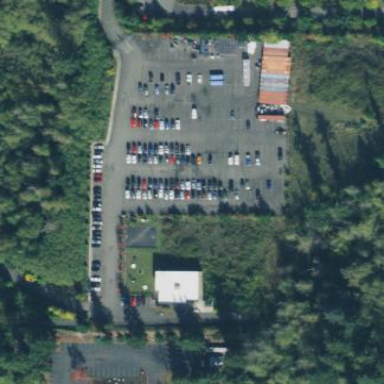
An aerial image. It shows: Parking area with surface.